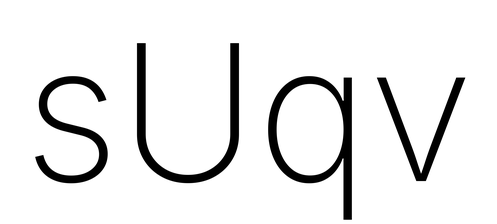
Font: Inter_ExtraLight